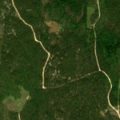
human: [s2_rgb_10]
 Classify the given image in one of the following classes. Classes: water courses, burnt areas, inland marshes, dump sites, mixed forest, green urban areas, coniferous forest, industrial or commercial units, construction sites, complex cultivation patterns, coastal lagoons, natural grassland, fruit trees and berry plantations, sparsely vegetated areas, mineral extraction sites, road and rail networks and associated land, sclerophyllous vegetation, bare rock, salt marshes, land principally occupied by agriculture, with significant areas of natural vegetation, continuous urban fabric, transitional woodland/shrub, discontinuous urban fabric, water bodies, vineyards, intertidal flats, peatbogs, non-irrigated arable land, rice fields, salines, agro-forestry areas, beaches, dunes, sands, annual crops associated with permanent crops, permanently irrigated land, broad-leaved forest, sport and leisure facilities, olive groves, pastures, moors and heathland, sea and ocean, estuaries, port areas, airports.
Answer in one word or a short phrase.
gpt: coniferous forest, mixed forest